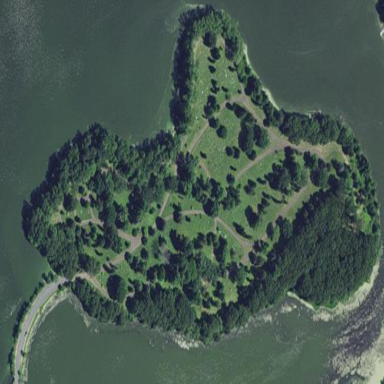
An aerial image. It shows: Image showing island.